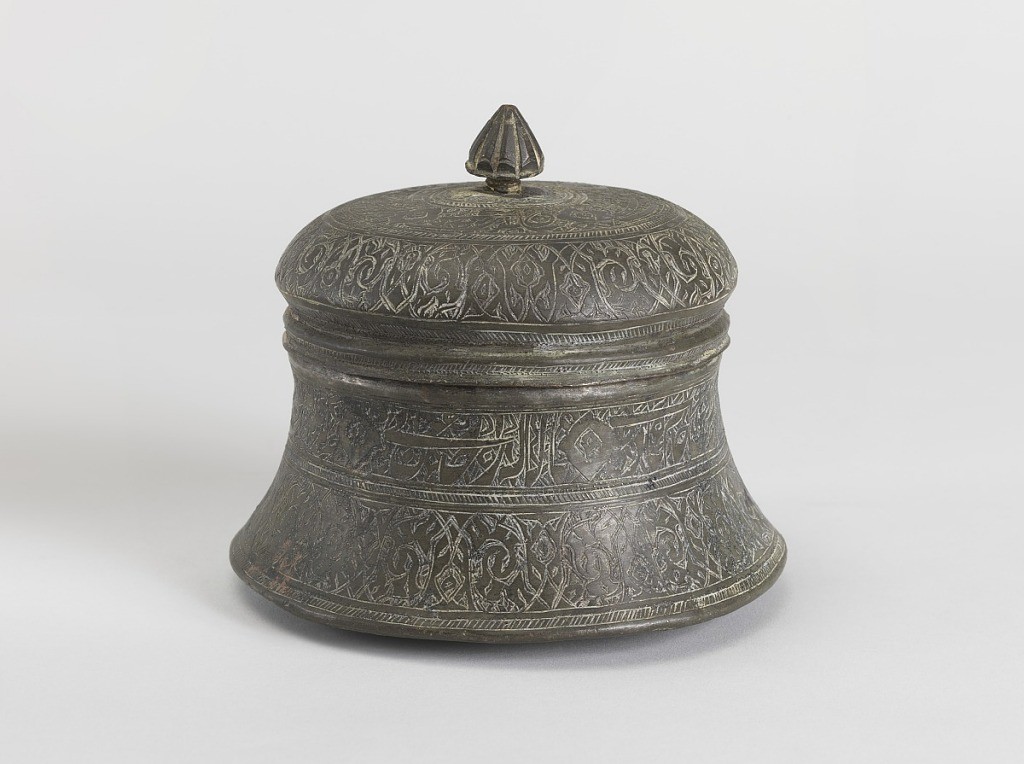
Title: Lidded bowl
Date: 19th century
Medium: Tinned and engraved copper
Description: Bowl with lid, campaniform; lid surmounted by a paneled pointed mushroom-shaped knob. Body and cover decorated with wide engraved bands of inscription bounded by narrower bandings of diagonal lines.